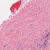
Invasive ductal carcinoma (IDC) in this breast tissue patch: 1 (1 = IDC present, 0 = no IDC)